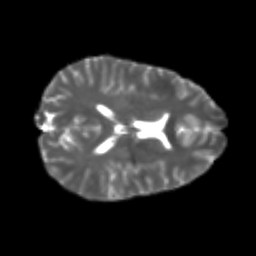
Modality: T2w
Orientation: axial
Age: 21
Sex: female
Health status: healthy
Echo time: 0.074 s